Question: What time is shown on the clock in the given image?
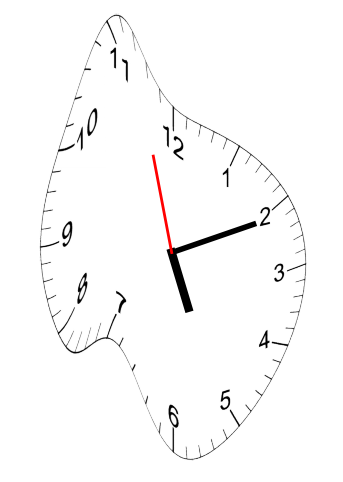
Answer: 05:10:57